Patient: sex M, age 29
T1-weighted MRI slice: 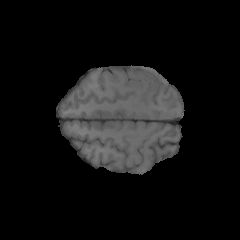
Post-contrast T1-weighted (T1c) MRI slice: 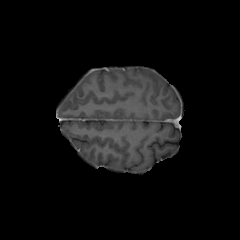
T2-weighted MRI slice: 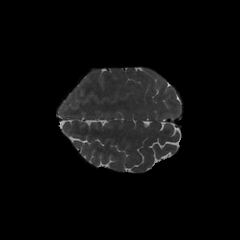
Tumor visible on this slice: no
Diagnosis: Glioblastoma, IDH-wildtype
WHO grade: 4